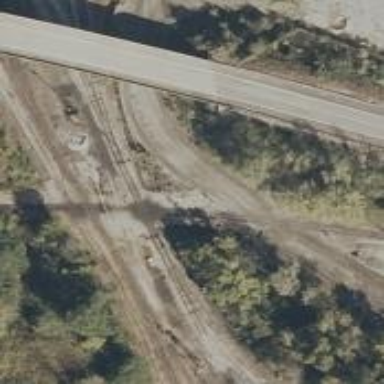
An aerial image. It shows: Railway crossing.